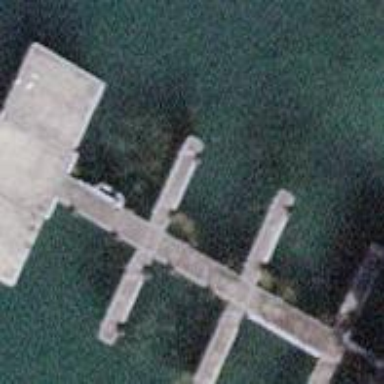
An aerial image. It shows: Man-made pier.